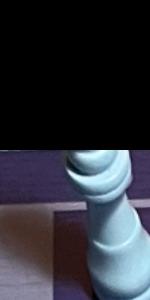
Label: King_White